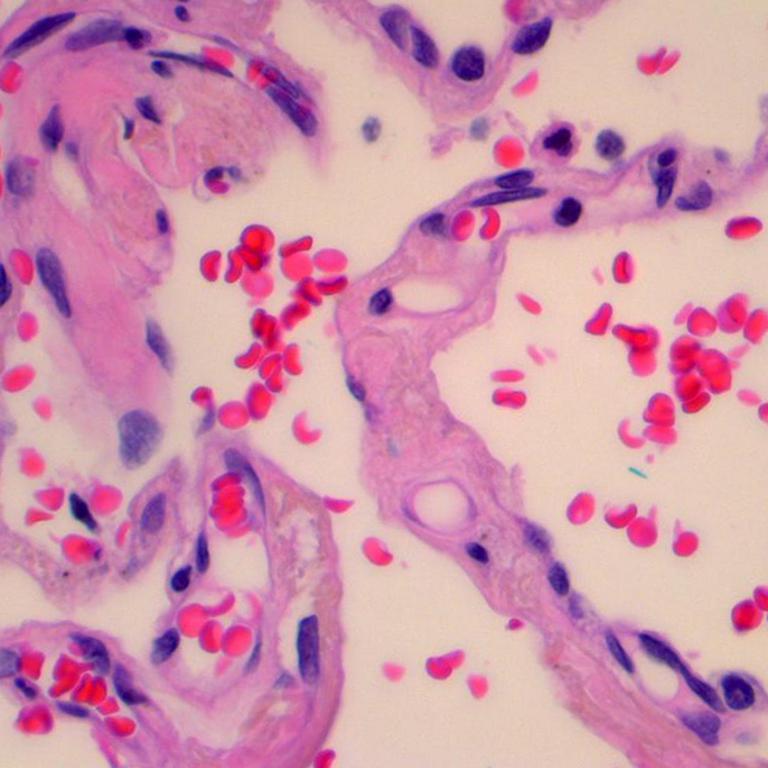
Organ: lung
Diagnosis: benign